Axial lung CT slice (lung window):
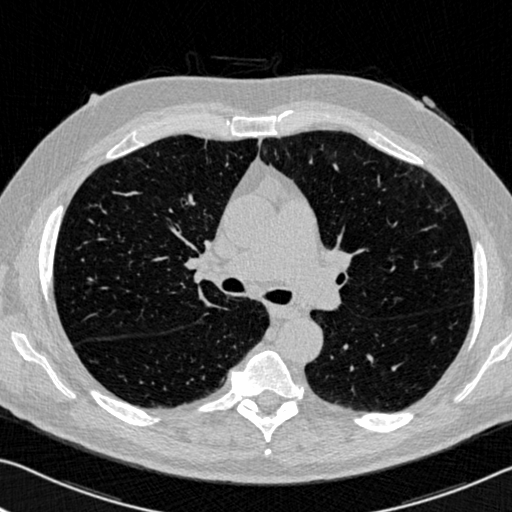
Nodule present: no